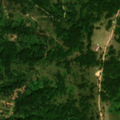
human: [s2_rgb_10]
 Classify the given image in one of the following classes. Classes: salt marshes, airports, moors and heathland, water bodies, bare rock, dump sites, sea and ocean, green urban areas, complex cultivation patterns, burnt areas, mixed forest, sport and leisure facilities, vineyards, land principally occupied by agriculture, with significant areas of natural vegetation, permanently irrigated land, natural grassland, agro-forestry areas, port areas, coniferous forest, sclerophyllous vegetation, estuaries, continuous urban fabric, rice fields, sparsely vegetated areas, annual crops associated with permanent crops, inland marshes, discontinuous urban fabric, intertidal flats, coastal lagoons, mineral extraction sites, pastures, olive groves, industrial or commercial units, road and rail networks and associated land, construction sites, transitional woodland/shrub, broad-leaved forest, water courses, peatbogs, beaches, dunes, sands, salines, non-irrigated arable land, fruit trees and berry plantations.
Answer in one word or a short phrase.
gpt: pastures, broad-leaved forest, transitional woodland/shrub